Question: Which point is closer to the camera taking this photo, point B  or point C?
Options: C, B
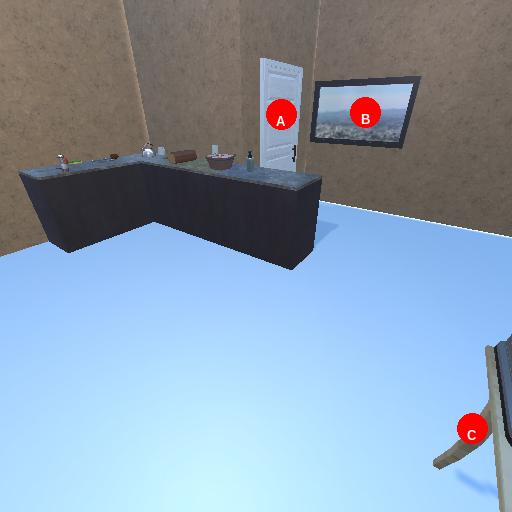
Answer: C